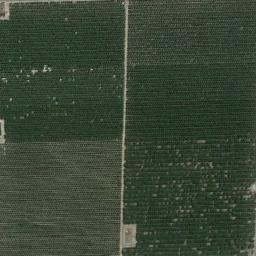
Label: rectangular_farmland